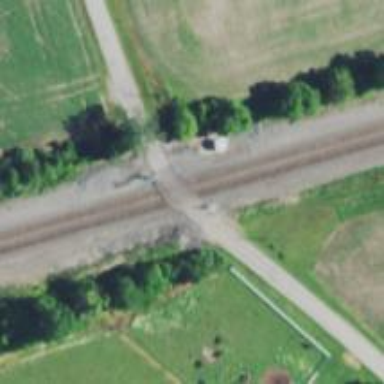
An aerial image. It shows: Railway level crossing.